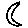
Label: moon